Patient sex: F
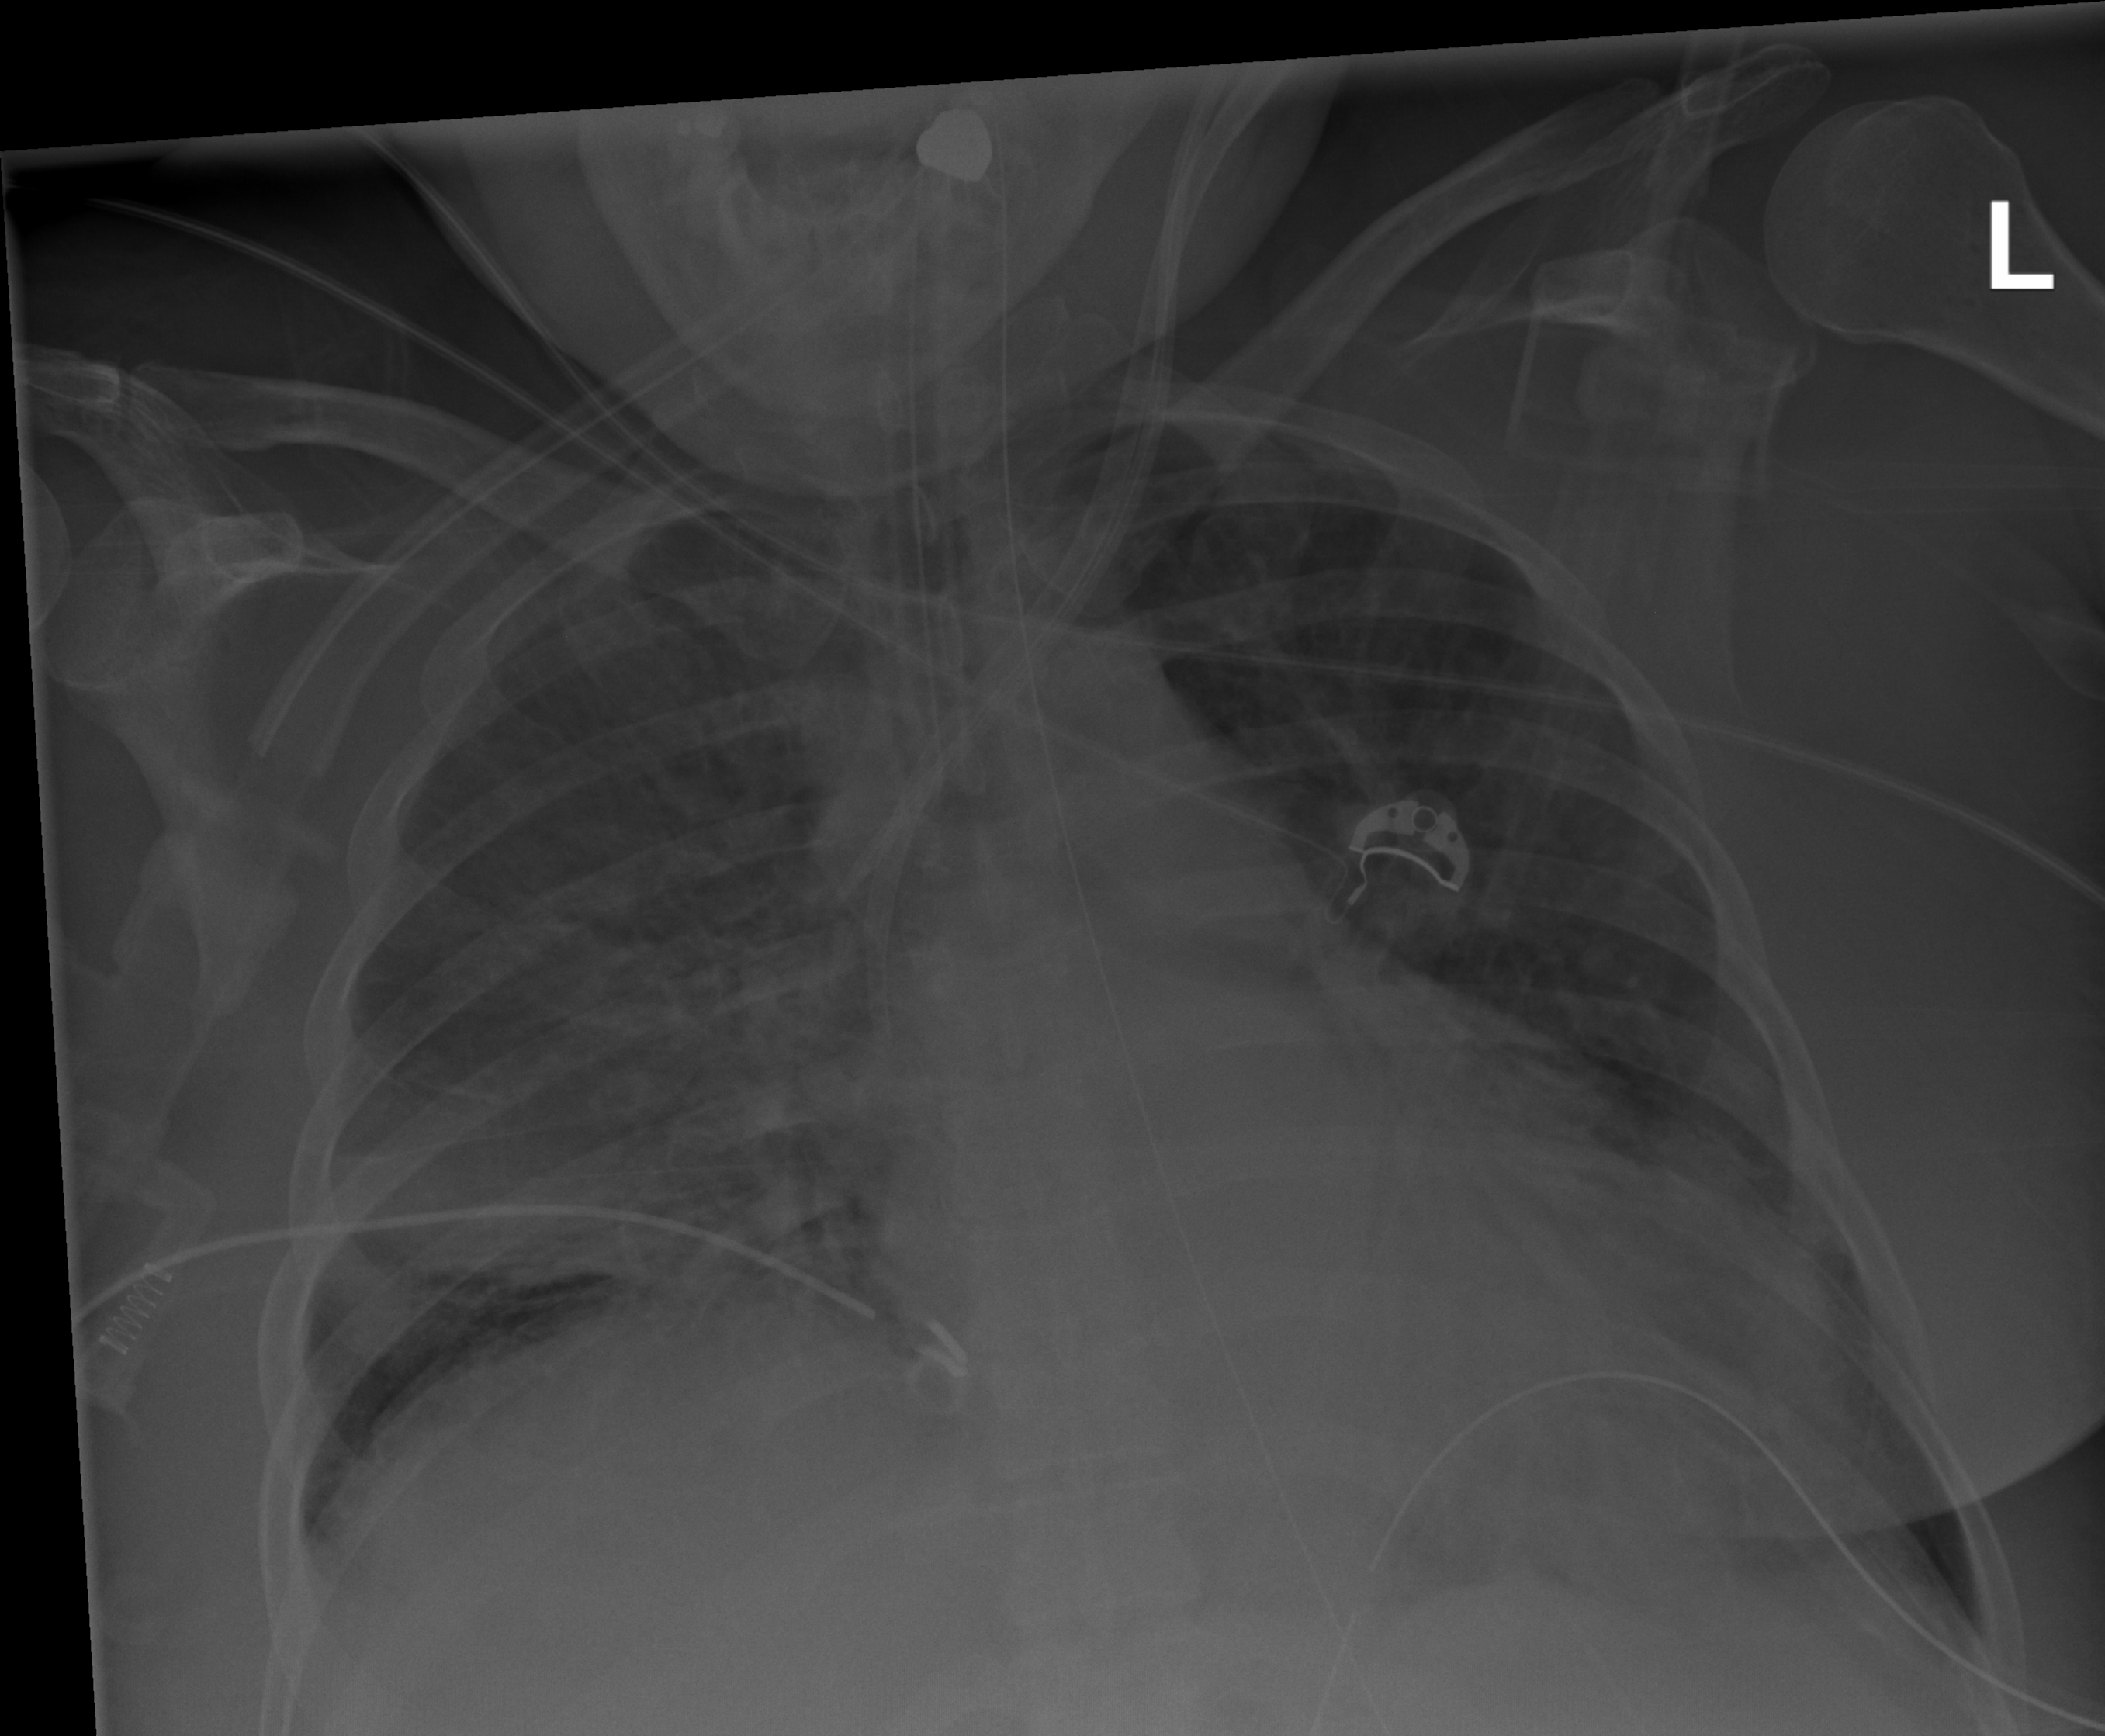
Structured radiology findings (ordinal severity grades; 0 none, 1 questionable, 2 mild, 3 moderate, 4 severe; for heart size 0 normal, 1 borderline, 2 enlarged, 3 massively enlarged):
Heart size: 2
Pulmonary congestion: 2
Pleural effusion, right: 0
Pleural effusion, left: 0
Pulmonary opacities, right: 3
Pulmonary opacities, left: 2
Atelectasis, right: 3
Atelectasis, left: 0